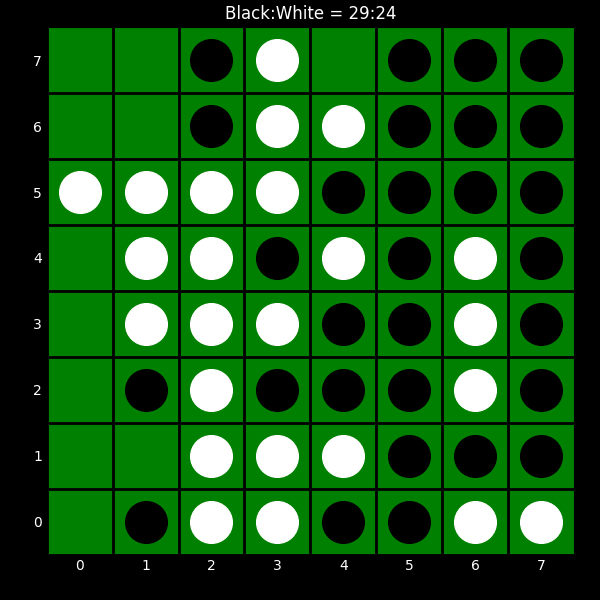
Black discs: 29
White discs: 24